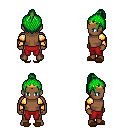
a pixel art fantasy rpg character, male body template, human, dark skin, gold arm armor, red pants, green short topknot hairstyle, gold tiara, brown slippers, four views (front, back, left, right), 2x2 character sprite sheet, small pixel art, hard edges, no anti-aliasing